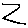
Label: zigzag